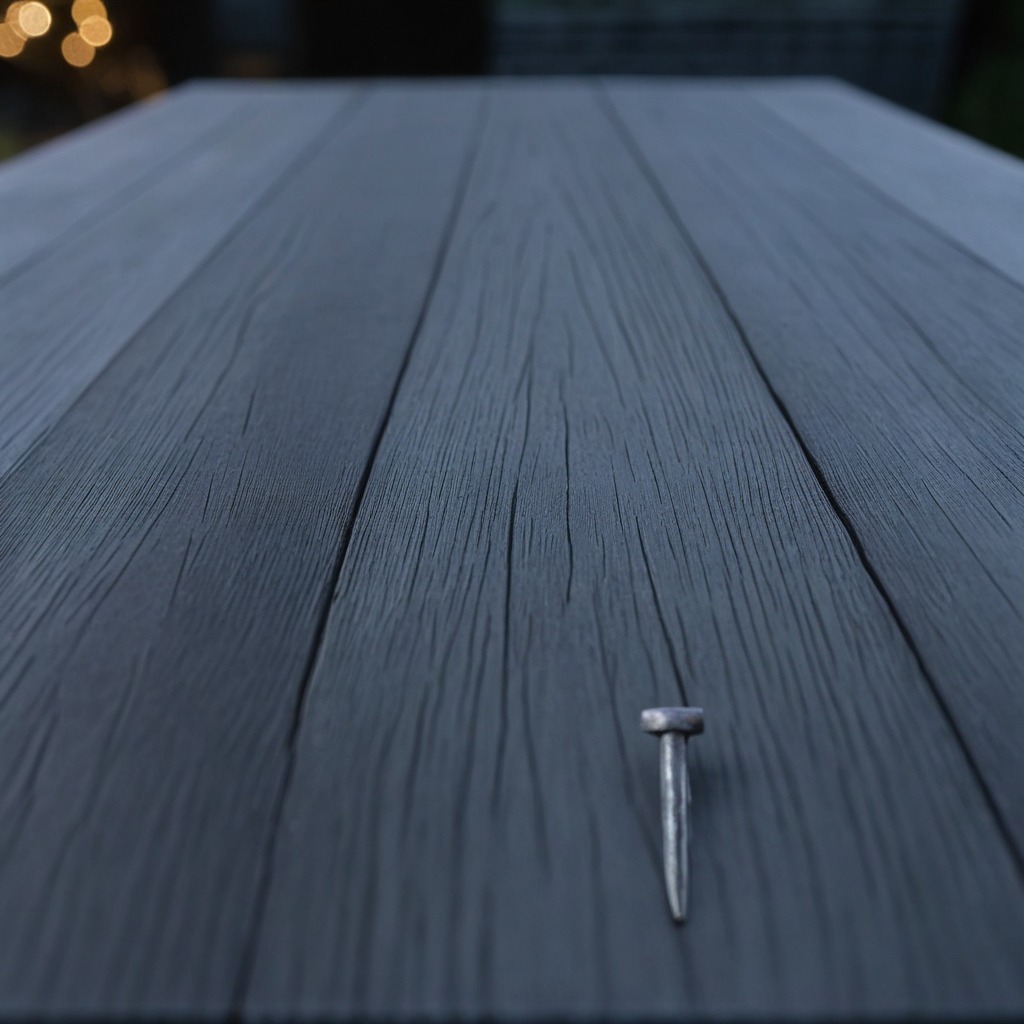
A nail is lying on a table in a small garage at twilight.